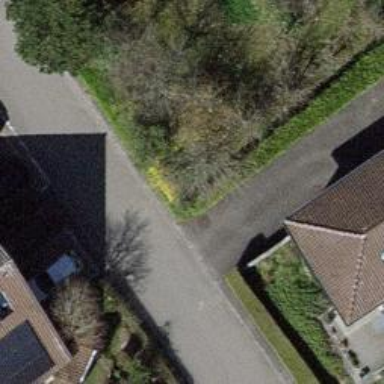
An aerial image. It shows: Paved residential road.